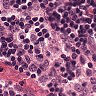
Metastatic tissue present: no